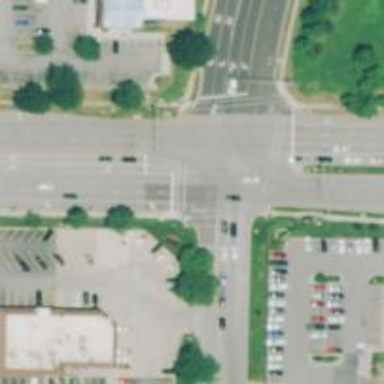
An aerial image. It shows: Solid stop line on the road.